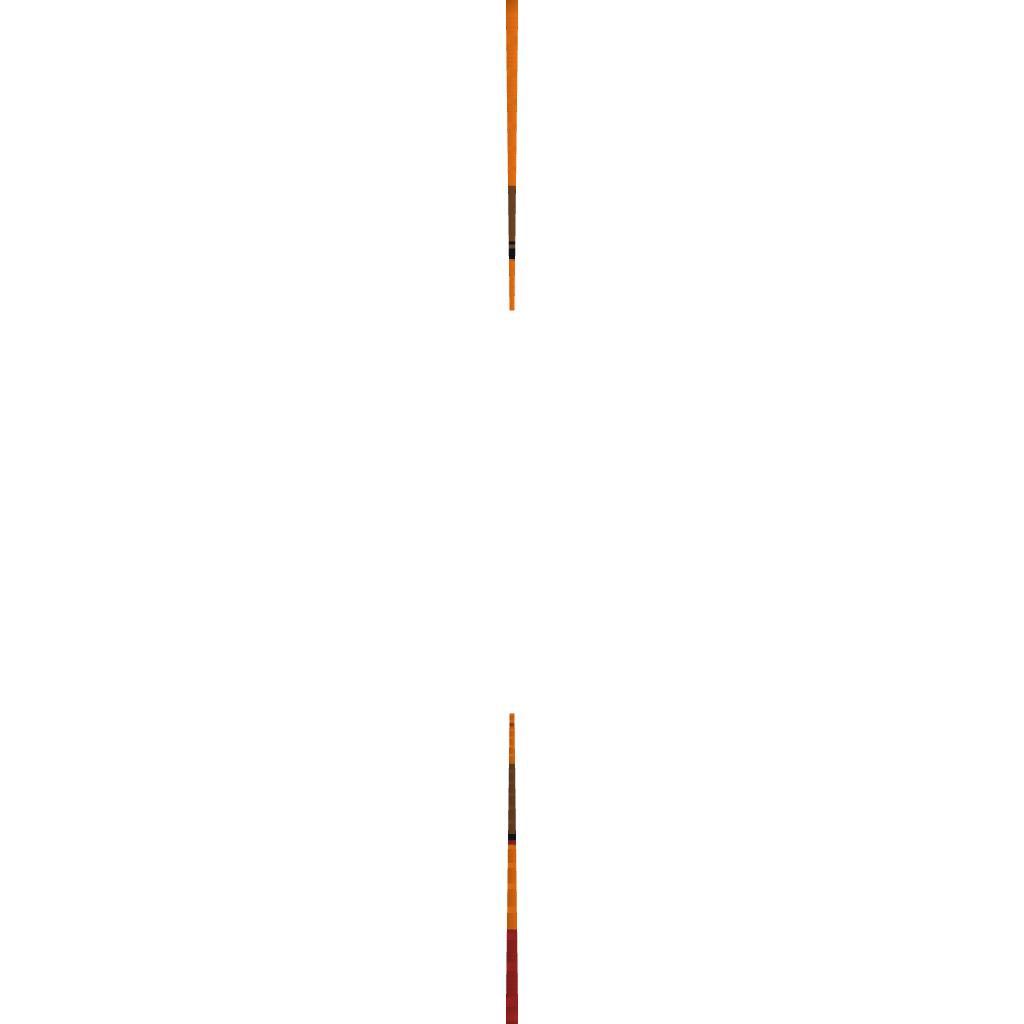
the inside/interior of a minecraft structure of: Galatasaray schematics